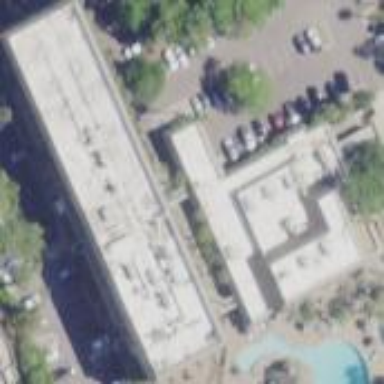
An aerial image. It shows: Hotel building.